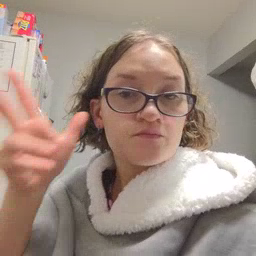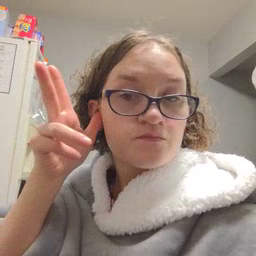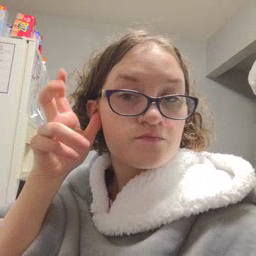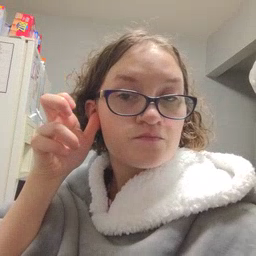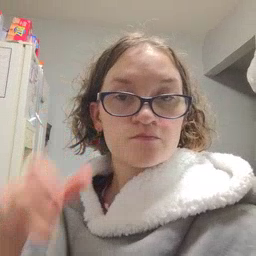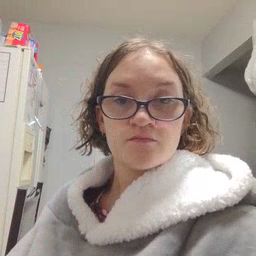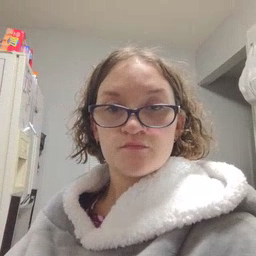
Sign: hear